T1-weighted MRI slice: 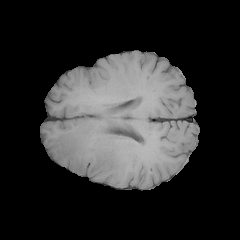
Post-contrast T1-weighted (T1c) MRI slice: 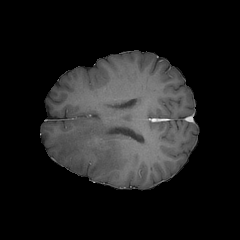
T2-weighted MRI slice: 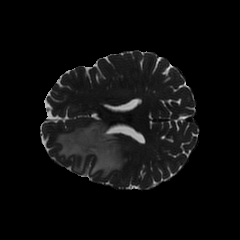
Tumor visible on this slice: yes